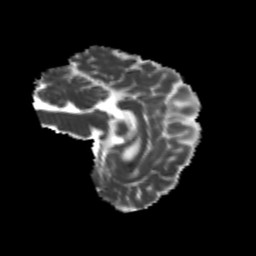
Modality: MD
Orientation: sagittal
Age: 23
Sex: female
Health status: healthy
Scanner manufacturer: philips
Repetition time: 7.391 s
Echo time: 0.08599 s